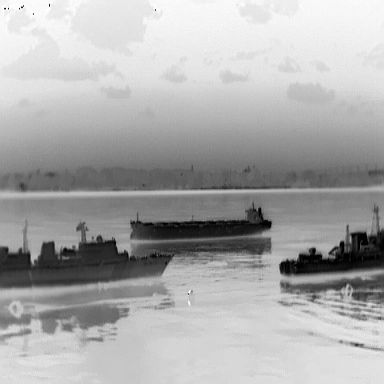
There are three objects shown in the infrared image, including a liner, and two warships.